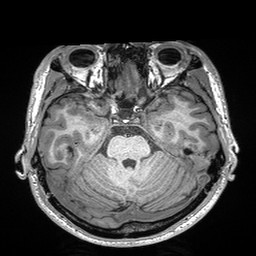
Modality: T1w
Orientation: coronal
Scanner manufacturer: siemens
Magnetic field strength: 3 T
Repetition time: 2.3 s
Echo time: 0.00298 s